Field crop: tomato
Growth stage: 1
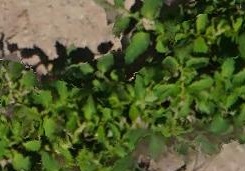
Species: tomato